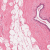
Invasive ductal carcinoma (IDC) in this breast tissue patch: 0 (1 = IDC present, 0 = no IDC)